Field crop: maize
Growth stage: 2
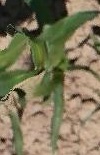
Species: maize